Question: Is it possible to load a file with 3 or 4 million lines in less than 1 second (1.000000)? One line contains one word. Words range in length from 1 - 17 (does that matter?).
My code is now:
'''
List<string> LoadDictionary(string filename)
{
List<string> wordsDictionary = new List<string>();
Encoding enc = Encoding.GetEncoding(1250);//I need e a c l etc.
using (StreamReader r = new StreamReader(filename, enc))
{
string line = "";
while ((line = r.ReadLine()) != null)
{
if (line.Length > 2)
{
wordsDictionary.Add(line);
}
}
}
return wordsDictionary;
}
'''
Results of timed execution:

How can I force the method to make it execute in half the time?
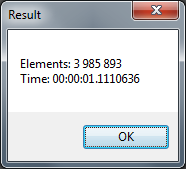
Answer: If you know that your list will be large, you should set a good starting capacity.
'''
List<string> wordsDictionary = new List<string>( 100000 );
'''
If you don't do this, the list will need to keep increasing its capacity which takes a bit of time. Likely won't cut this down by half, but it's a start